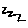
Label: zigzag